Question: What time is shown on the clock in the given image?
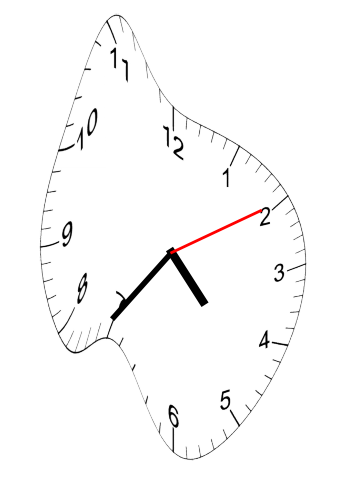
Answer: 04:36:10